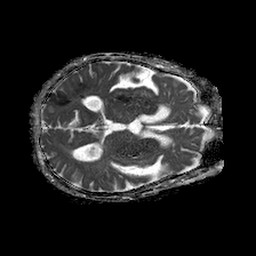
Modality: ADC
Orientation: axial
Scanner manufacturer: philips
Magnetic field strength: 1.5 T
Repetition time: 4.6 s
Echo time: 0.08631 s